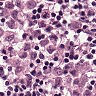
Metastatic tissue present: yes